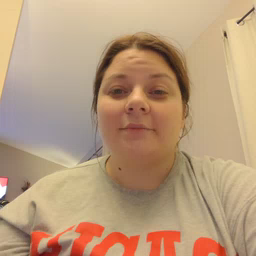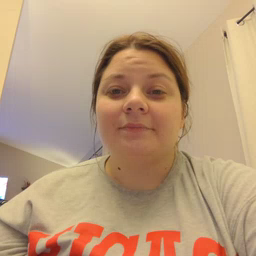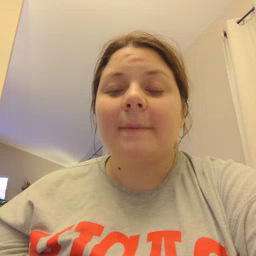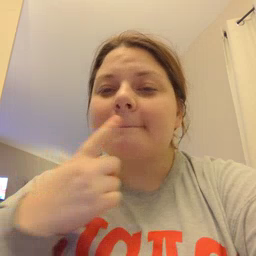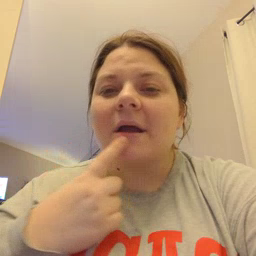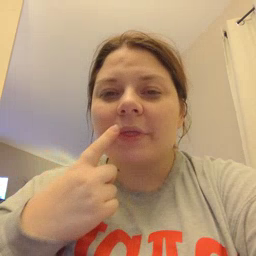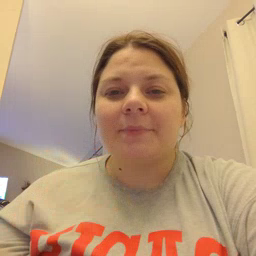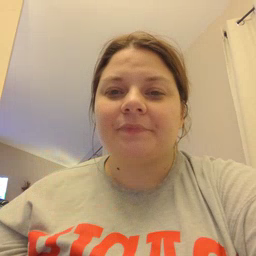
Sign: mouth